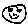
Label: smiley face